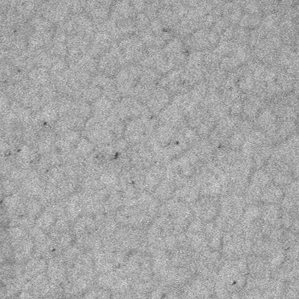
Label: frost